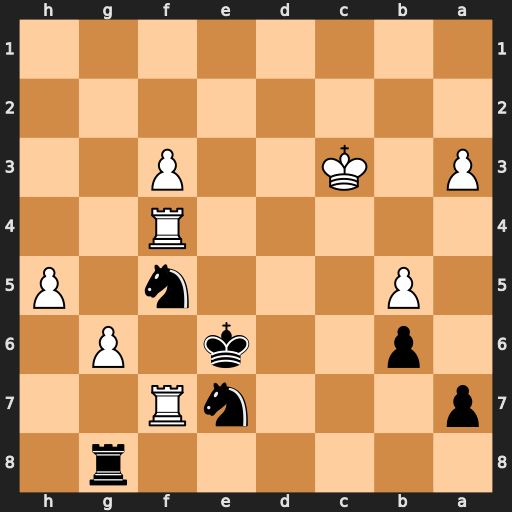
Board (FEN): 6r1/p3nR2/1p2k1P1/1P3n1P/5R2/P1K2P2/8/8
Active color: b
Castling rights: -
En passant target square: -
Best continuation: Nd5+ Kb2 Nxf4